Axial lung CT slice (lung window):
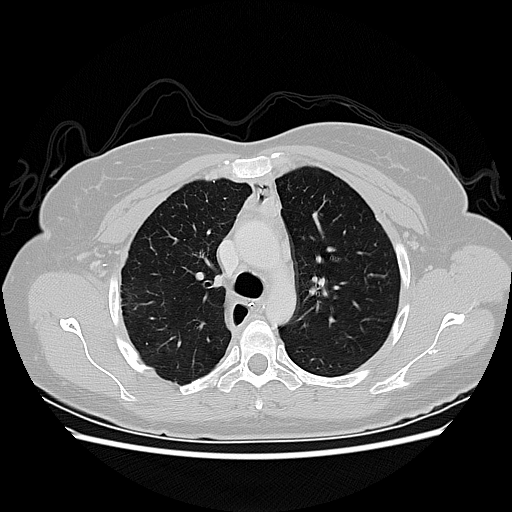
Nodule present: no